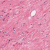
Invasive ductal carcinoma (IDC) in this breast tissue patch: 0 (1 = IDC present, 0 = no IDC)